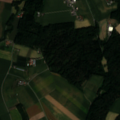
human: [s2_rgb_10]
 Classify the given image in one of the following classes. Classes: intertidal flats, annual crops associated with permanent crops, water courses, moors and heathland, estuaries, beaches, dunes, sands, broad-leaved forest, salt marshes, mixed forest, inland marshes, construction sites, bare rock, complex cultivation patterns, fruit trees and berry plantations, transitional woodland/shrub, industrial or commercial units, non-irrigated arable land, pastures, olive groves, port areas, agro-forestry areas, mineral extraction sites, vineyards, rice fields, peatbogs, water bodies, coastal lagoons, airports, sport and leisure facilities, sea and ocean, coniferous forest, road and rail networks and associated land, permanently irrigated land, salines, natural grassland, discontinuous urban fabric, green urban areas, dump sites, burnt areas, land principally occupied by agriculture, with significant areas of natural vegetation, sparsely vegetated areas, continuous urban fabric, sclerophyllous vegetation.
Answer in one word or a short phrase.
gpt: non-irrigated arable land, complex cultivation patterns, mixed forest